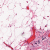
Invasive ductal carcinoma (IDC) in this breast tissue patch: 0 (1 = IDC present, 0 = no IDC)